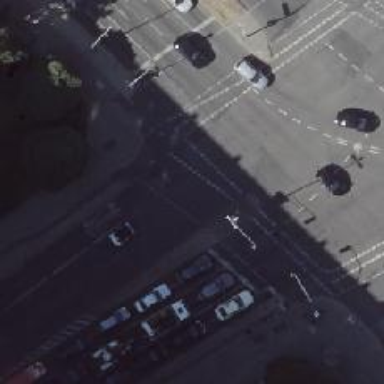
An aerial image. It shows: Road crossing with traffic signals and pedestrian island.